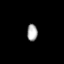
Tissue: lung
Cell type: Epithelial cells
Senescence score: 0.218
Nuclear area (px): 173
Mean DAPI intensity: 168.561